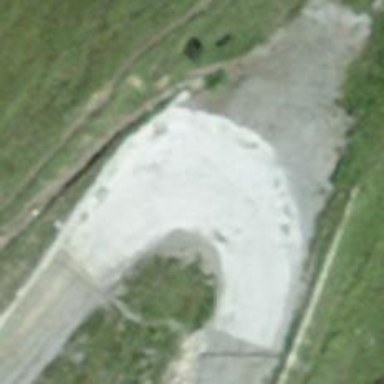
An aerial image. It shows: Concrete track with grade 1 quality.